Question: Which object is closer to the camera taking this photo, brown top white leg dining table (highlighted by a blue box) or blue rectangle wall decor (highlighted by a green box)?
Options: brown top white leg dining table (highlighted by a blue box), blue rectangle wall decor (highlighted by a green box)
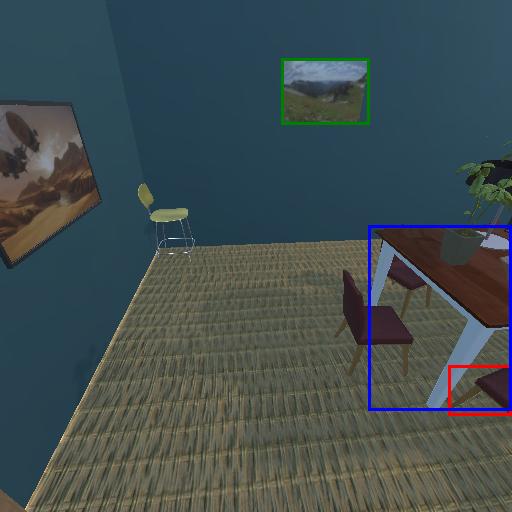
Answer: brown top white leg dining table (highlighted by a blue box)